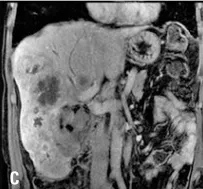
Magnetic resonance imaging of upper abdomen in T1, with fat saturation, after contrast, in the axial, and ,coronal sections: in B.
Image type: radiology (mri)